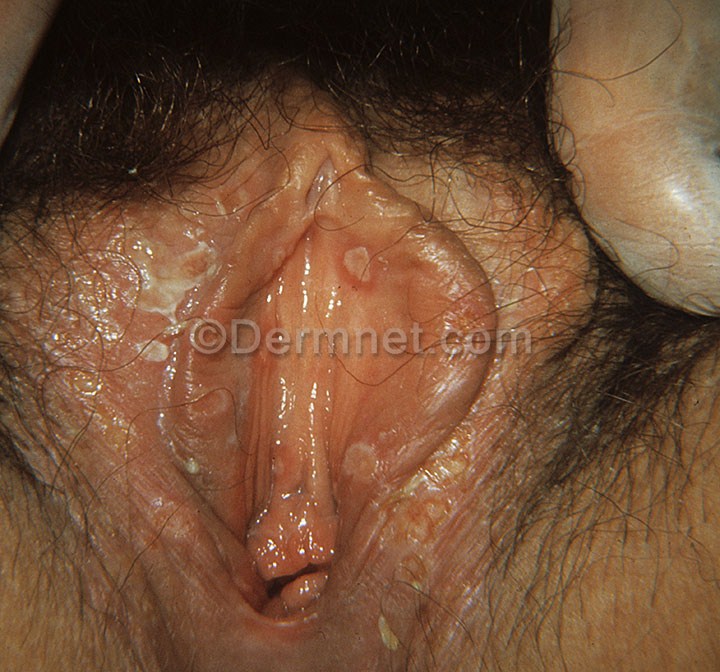
Disease: Herpes HPV and other STDs Photos